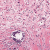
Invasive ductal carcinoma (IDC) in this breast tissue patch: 1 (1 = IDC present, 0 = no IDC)